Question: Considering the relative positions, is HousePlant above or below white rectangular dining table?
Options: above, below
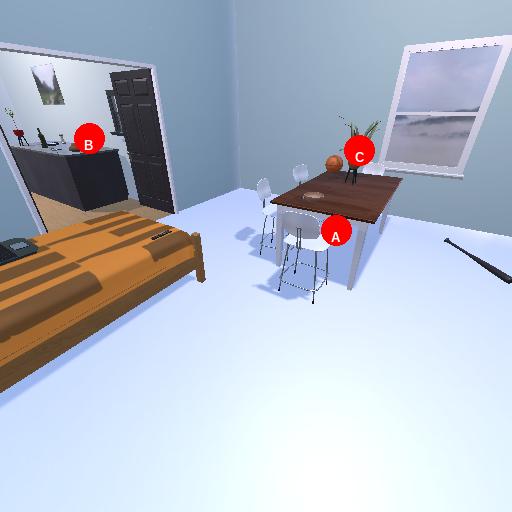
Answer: above